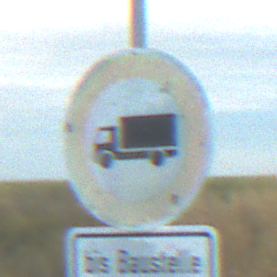
Verkehrszeichen: VerbotFuerKraftfahrzeugeUeberDreiKommaFuenfTonnen
Zusatzzeichen unten: SonstigeFahrzeugePersonengruppenFrei2
Umgebung: Outdoor, RoadRail
Tageszeit: SunriseSunset
Wetter: PartlyCloudy
Licht: Natural
Jahreszeit: NotSpecified
Kontrast: MediumContrast